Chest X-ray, PA view. Patient: 54 years old, sex F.
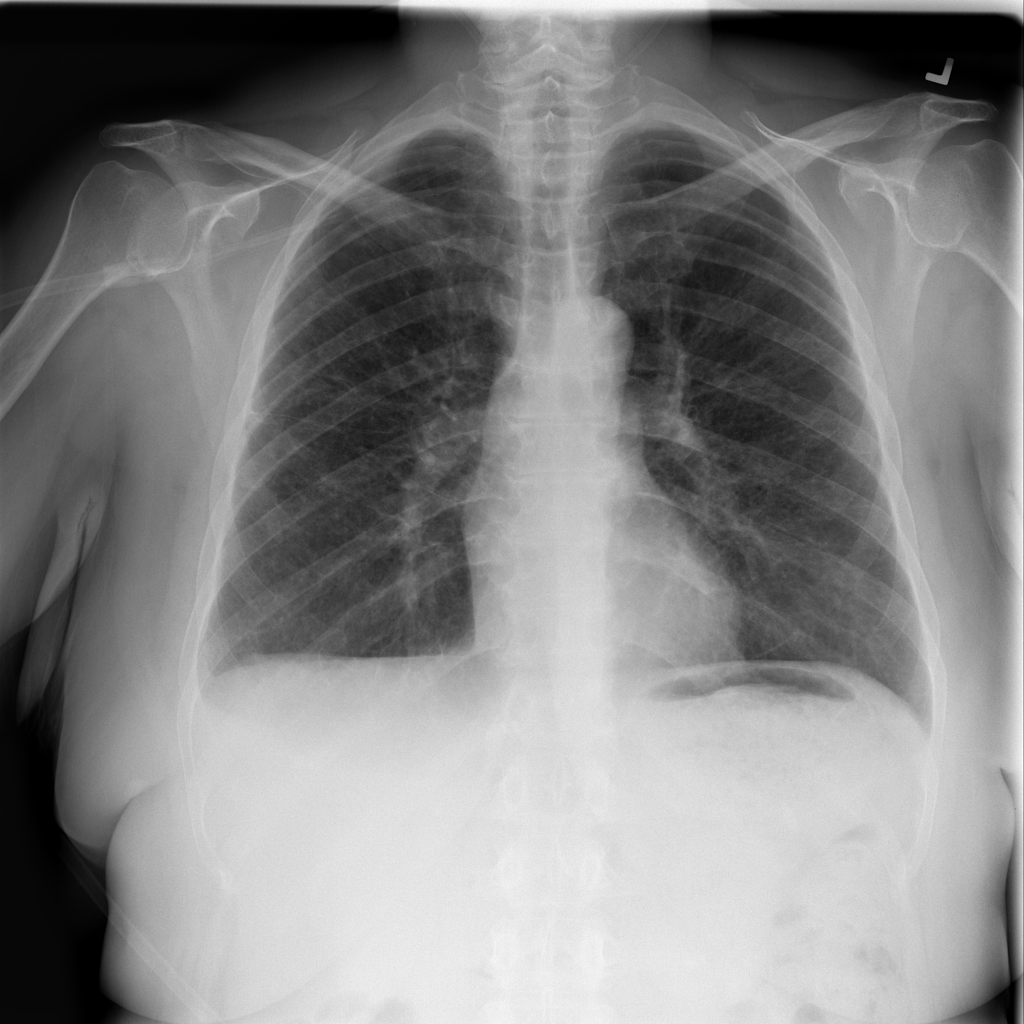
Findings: Pneumothorax